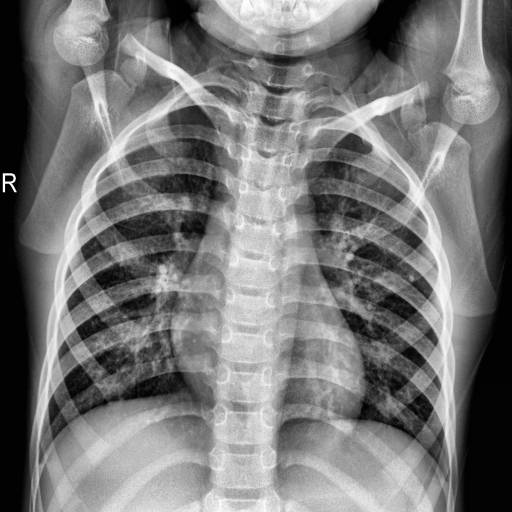
Finding: NORMAL